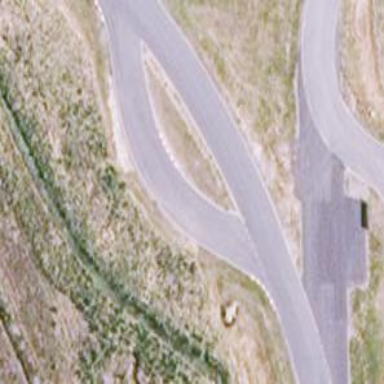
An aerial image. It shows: Motor sport raceway with asphalt surface.